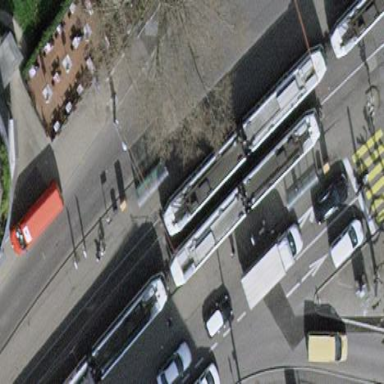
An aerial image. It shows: Concrete platform for public transport with tram line. The platform includes shelter.